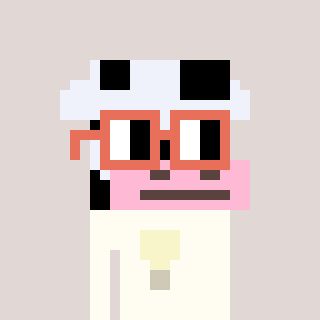
a pixel art character with square orange glasses, a cow-shaped head and a grayscale-colored body on a warm background